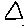
Label: triangle